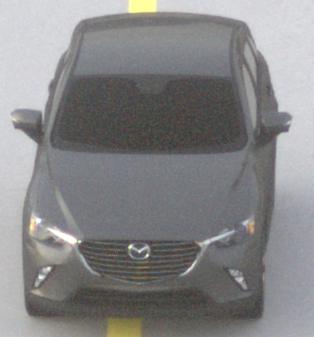
Make: Mazda
Model: CX-3 SKYACTIV-G 120
Detailed model: CX-3 (DK)
Model produced from: 2015/06
Model produced until: 2018/06
Doors: 5
Color: gray
Road condition: dry road
Daytime: sunrise or sunset
Contrast: low contrast